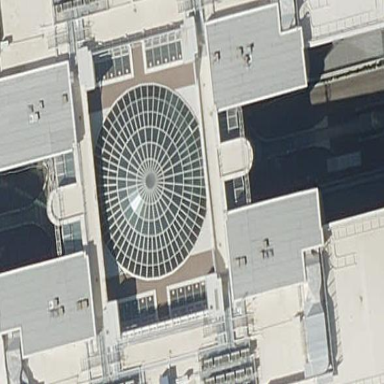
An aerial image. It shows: Office building.